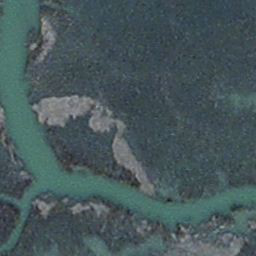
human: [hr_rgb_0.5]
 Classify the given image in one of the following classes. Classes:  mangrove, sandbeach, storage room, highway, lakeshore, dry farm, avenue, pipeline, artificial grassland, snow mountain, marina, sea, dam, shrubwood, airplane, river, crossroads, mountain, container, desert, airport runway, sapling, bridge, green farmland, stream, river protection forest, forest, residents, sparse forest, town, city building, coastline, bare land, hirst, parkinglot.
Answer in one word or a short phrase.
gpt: stream